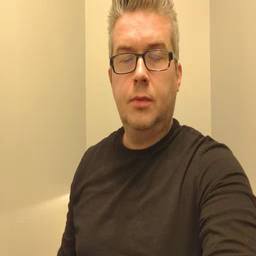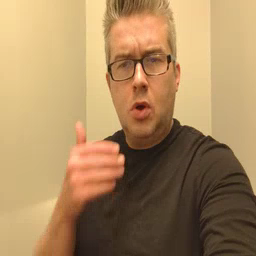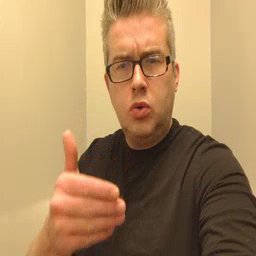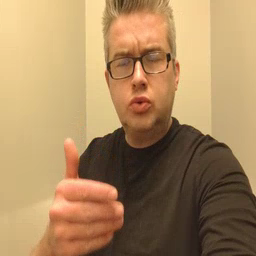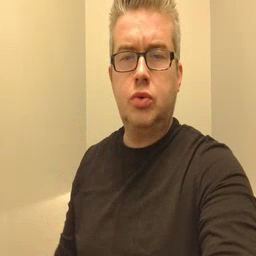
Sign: close